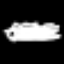
Label: squiggle